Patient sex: M
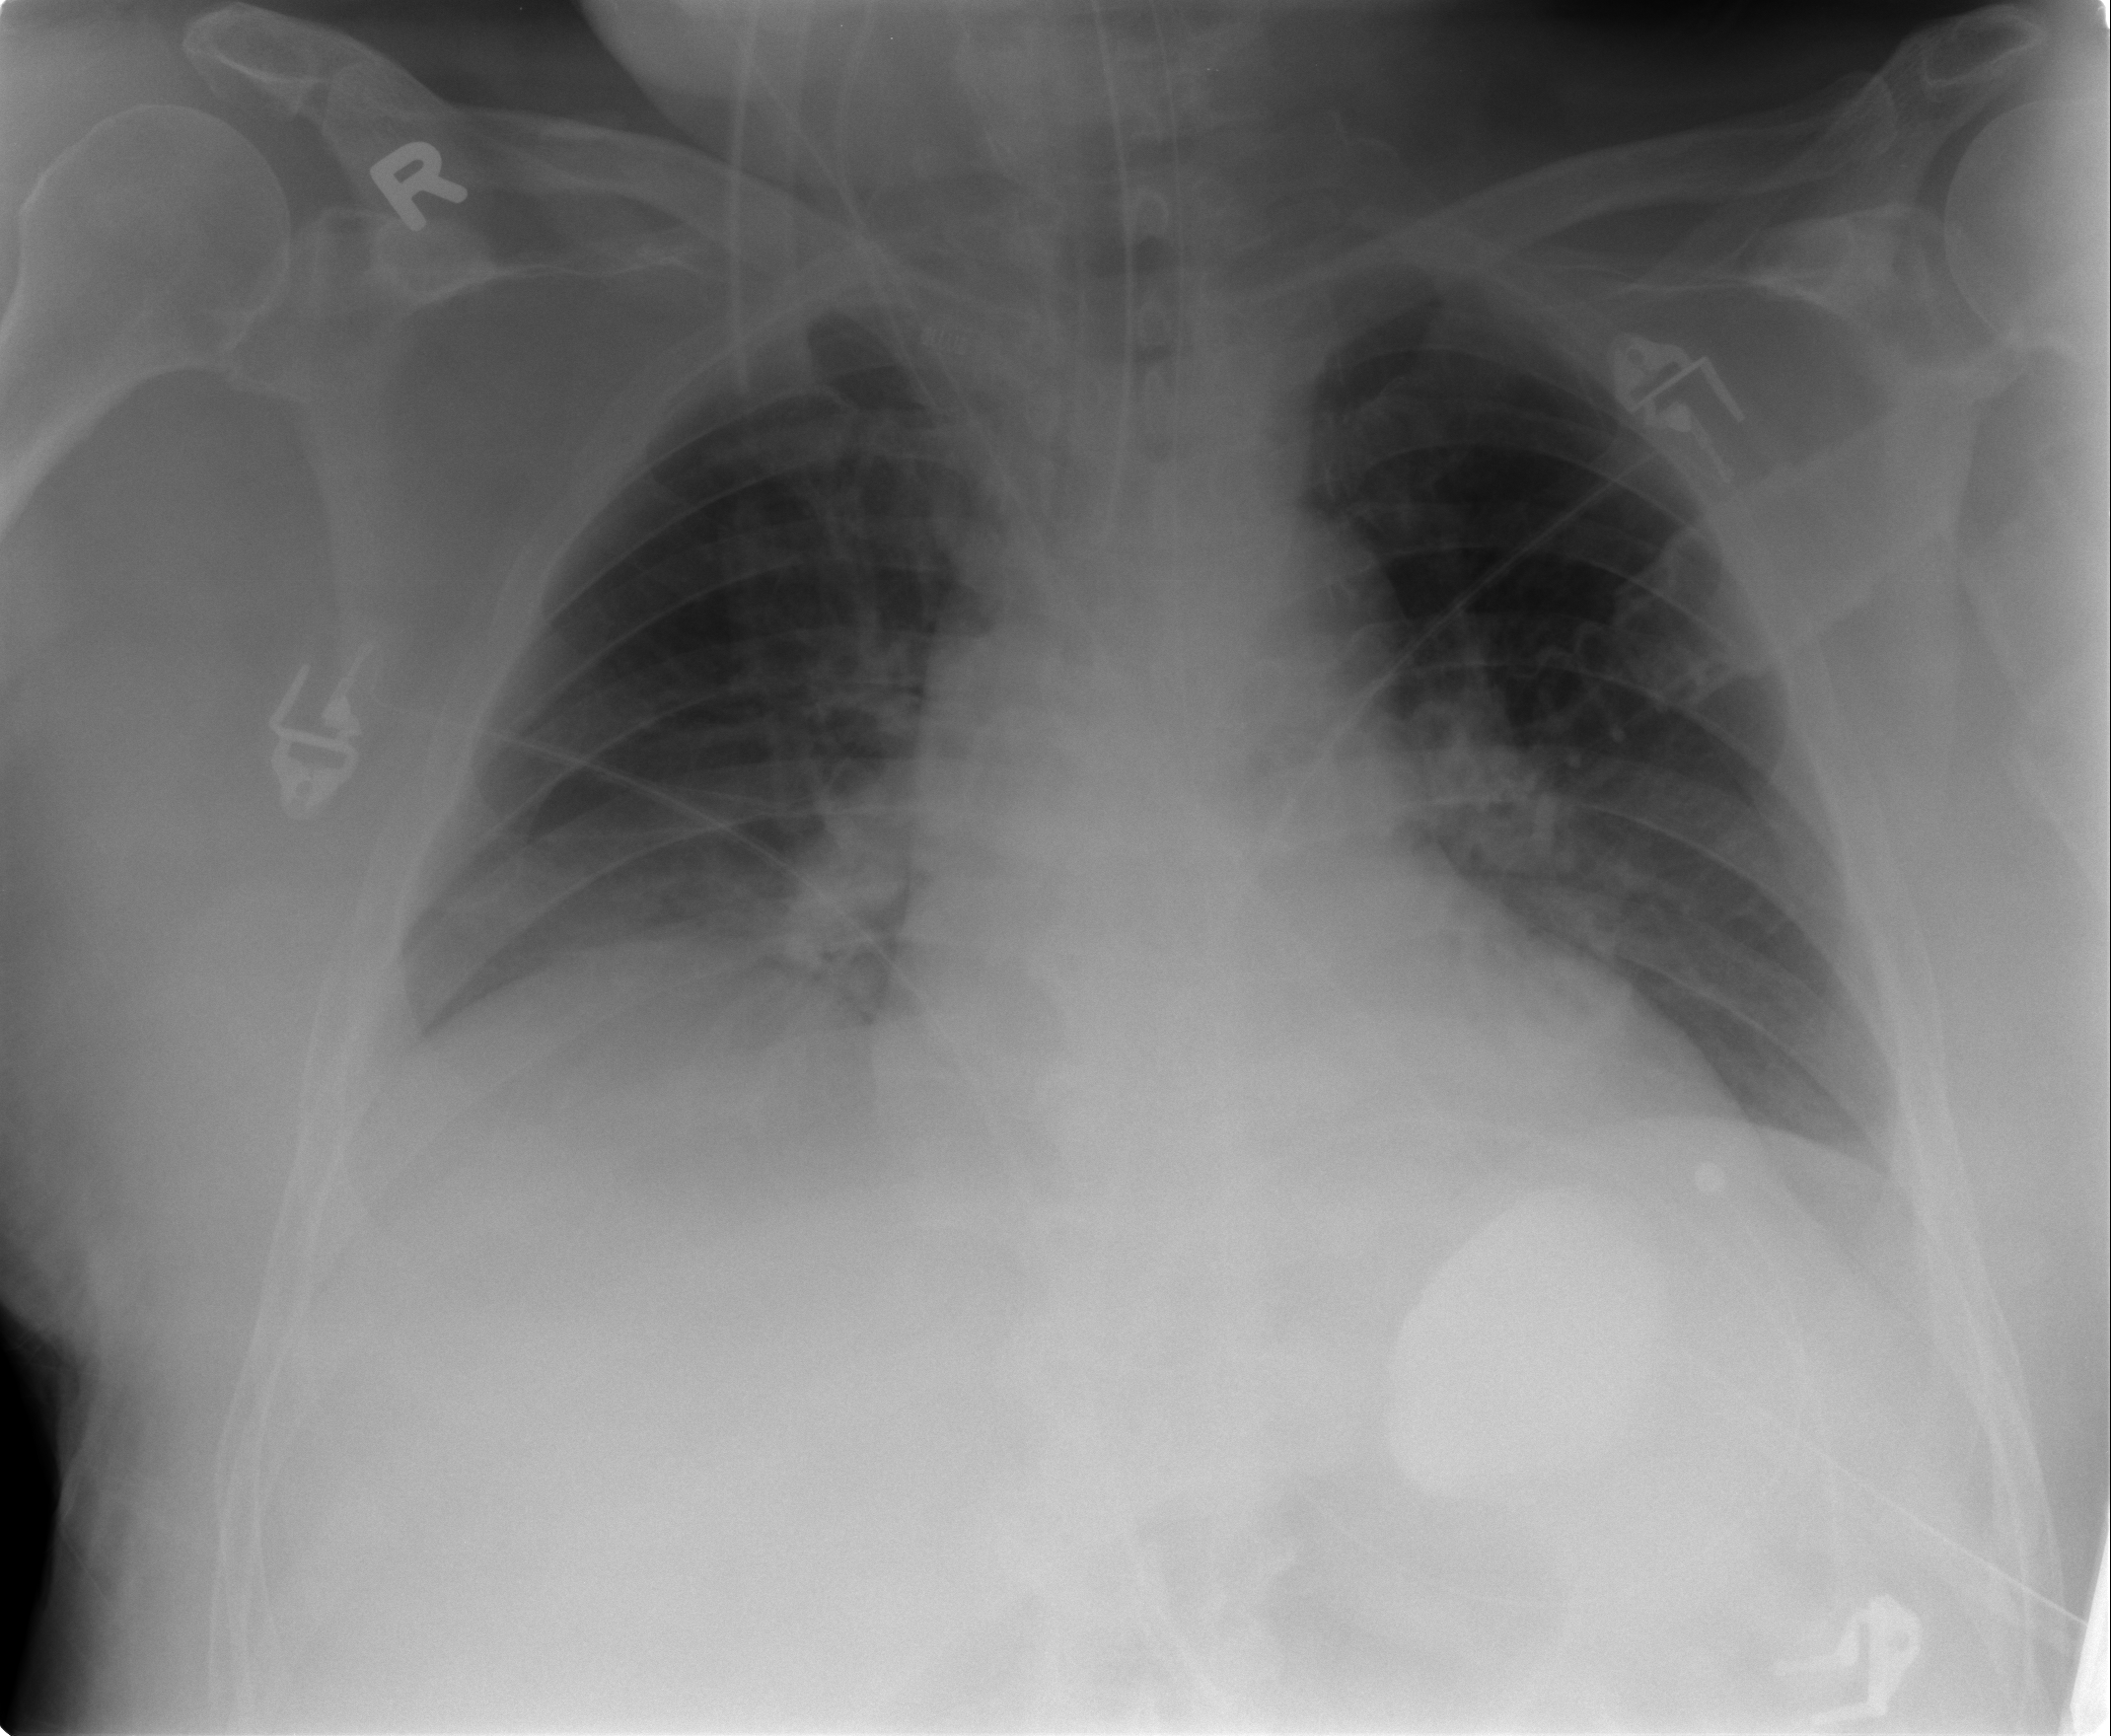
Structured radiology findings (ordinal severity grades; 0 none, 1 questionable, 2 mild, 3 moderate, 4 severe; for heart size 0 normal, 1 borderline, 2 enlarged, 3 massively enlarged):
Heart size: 0
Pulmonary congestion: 0
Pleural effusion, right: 2
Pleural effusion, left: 0
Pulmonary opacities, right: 0
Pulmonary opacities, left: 0
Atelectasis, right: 2
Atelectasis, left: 0